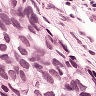
Metastatic tissue present: yes